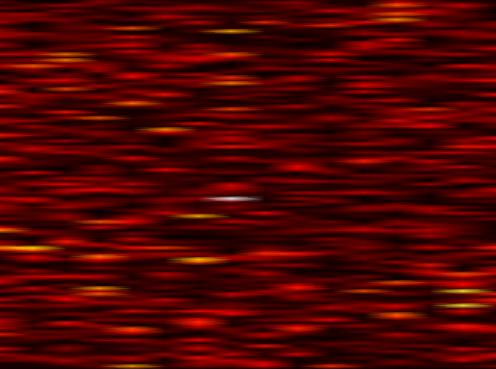
Label: FBMC